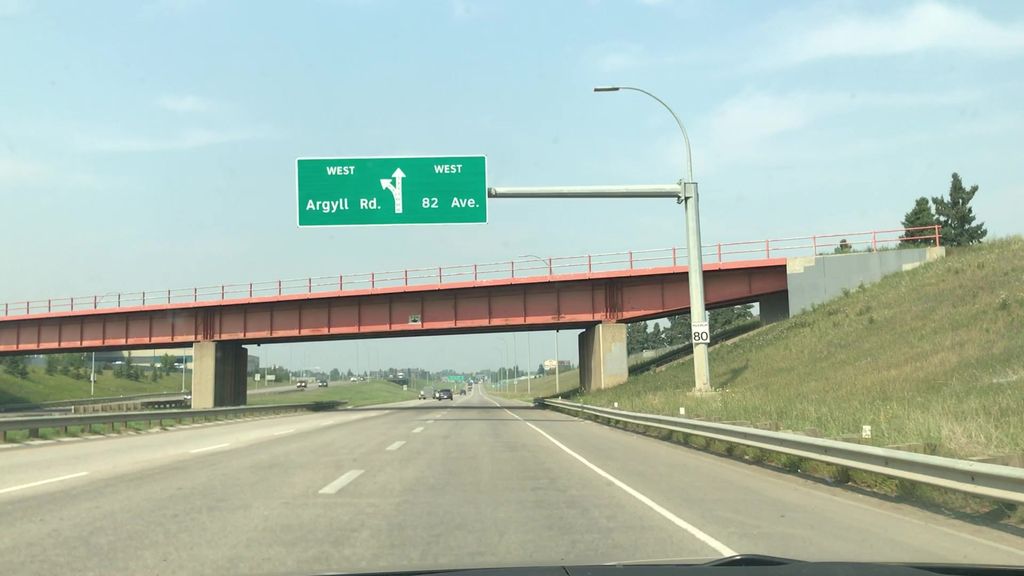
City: edmonton